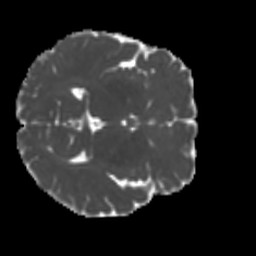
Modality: MD
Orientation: axial
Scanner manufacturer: siemens
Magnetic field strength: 3 T
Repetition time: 4 s
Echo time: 0.0594 s